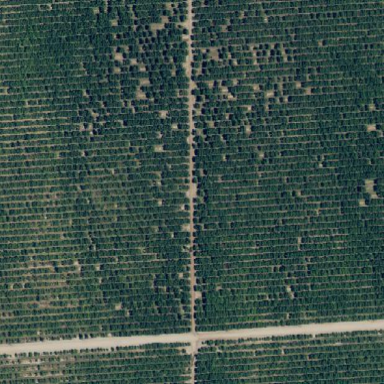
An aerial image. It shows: Almond orchard with rows of almond trees.